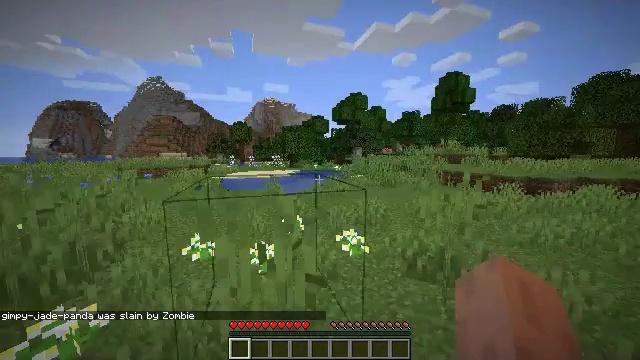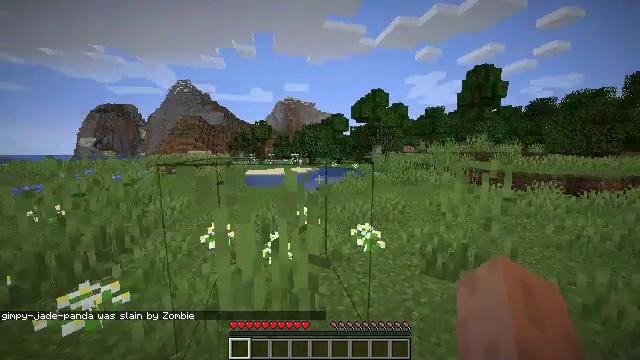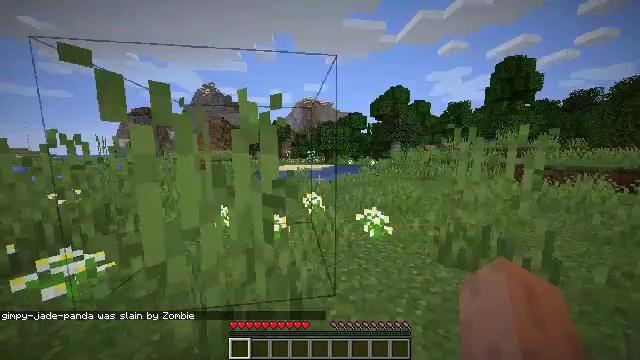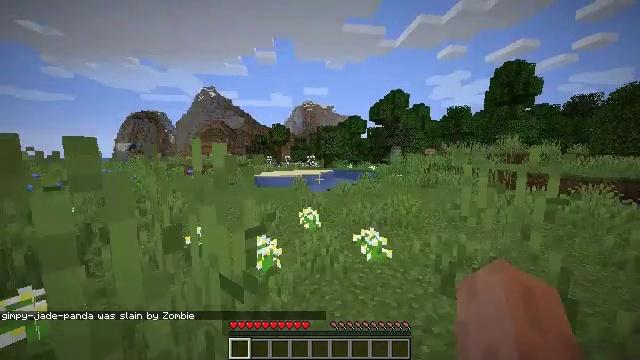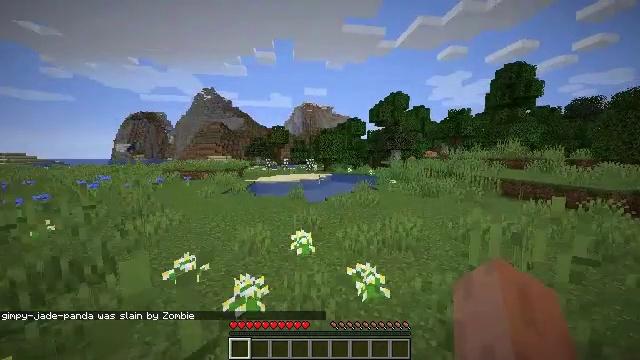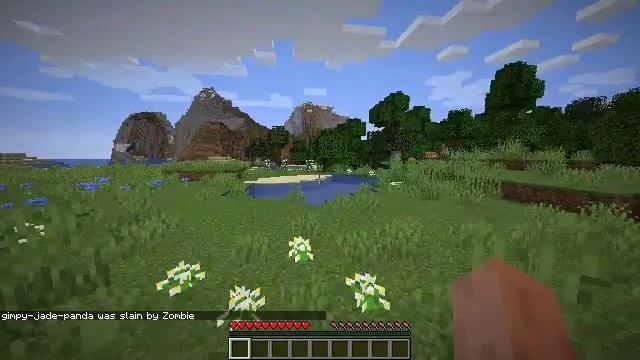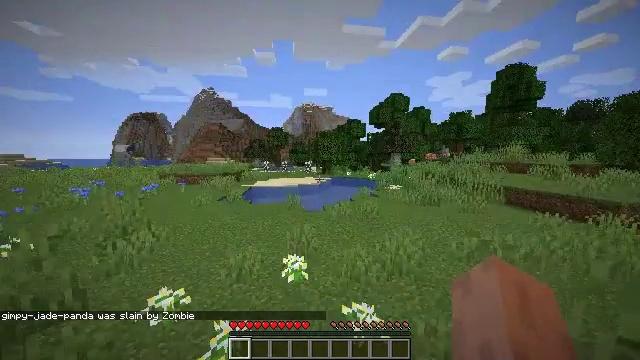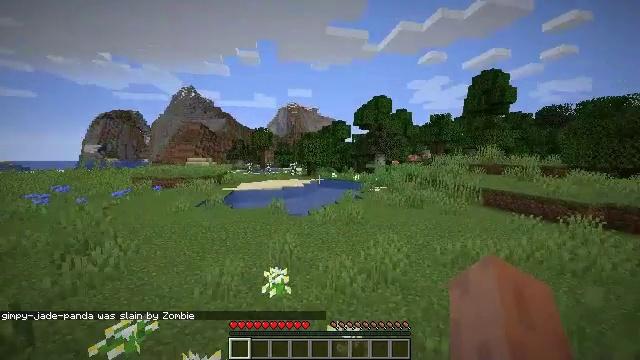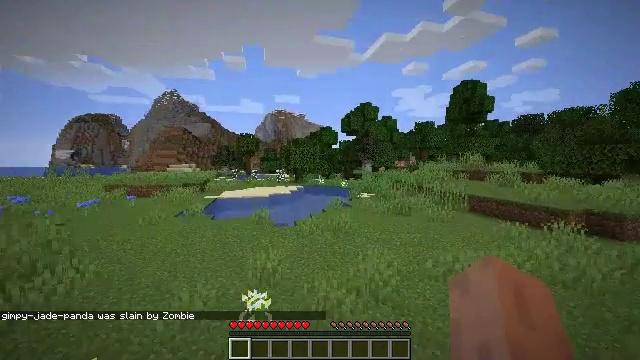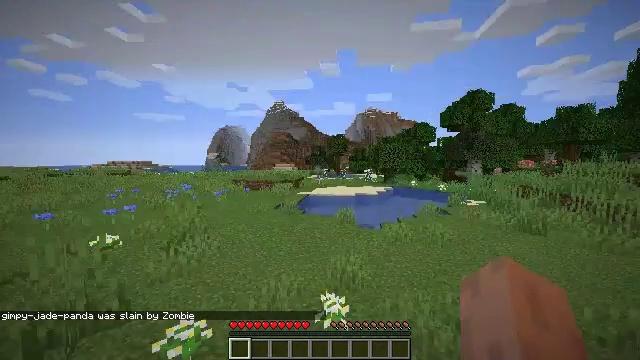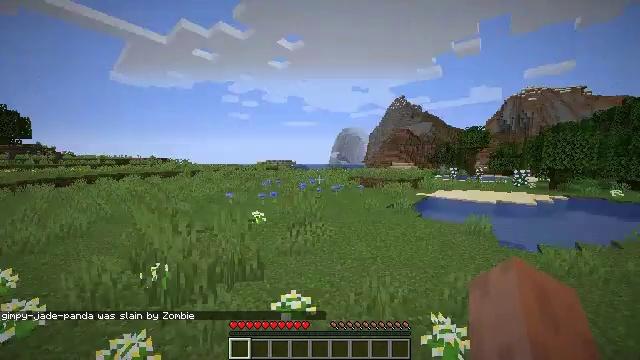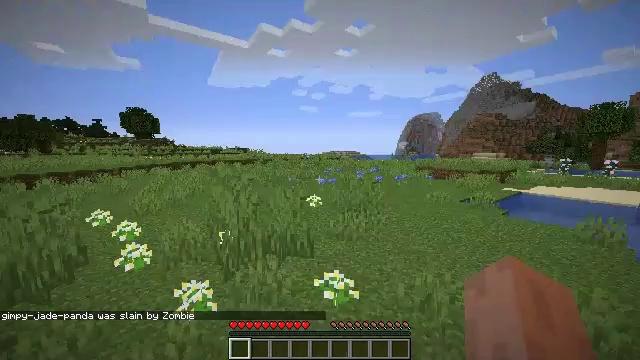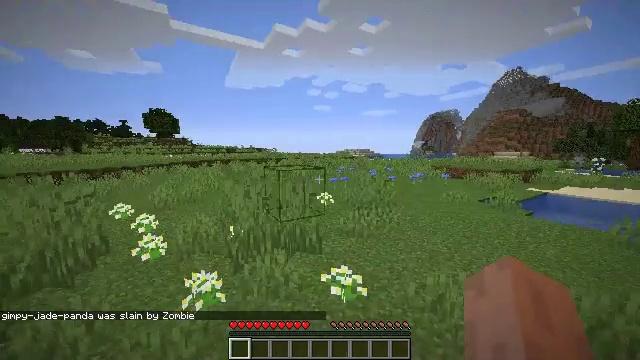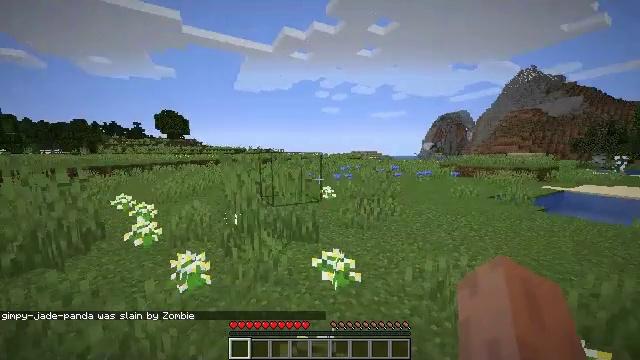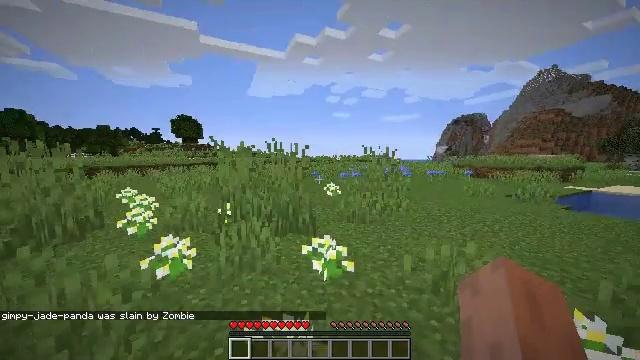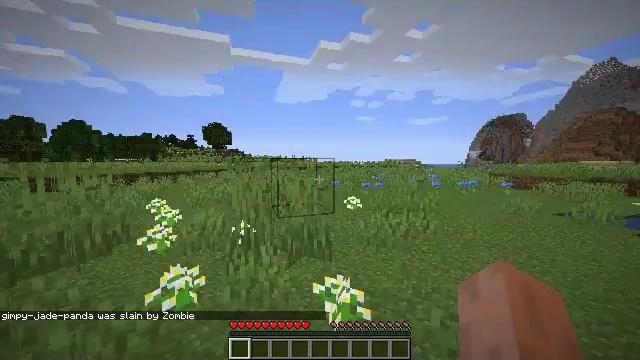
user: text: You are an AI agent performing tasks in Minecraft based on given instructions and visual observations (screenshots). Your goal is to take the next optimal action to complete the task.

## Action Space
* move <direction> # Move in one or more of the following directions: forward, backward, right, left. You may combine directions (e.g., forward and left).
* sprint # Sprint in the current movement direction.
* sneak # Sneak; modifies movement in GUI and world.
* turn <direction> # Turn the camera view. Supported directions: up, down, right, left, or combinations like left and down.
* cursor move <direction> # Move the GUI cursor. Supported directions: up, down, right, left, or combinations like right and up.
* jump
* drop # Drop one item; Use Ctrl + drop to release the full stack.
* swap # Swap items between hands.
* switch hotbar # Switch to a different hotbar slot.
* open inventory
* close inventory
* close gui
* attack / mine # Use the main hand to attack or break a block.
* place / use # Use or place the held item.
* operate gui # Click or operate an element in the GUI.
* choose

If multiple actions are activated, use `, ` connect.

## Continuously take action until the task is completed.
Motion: motion action
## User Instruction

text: Kill mobs.
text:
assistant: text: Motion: move forward, sprint, turn left, jump
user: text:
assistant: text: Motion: move forward, sprint, turn left, jump
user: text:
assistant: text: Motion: move forward, sprint, jump
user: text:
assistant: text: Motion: move forward, sprint, jump
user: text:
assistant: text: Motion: move forward, sprint, jump
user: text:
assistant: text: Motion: move forward, sprint, jump
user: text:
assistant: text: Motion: move forward, sprint, turn right, jump
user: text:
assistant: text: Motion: move forward, sprint, turn right and up, jump
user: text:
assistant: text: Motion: move forward, sprint, turn left, jump
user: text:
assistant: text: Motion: move forward, sprint, turn left, jump
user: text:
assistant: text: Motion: move forward, sprint, turn left and down, jump
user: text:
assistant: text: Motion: move forward, sprint, turn left, jump
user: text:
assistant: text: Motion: move forward, sprint, turn left, jump
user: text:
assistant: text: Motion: move forward, sprint, turn left and up, jump
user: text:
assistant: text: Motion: move forward, sprint, turn left and up, jump
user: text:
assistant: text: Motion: move forward, sprint, turn left, jump
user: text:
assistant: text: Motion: move forward, sprint, turn left, jump
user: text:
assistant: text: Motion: move forward, sprint, turn left, jump
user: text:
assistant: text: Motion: move forward, sprint, turn left, jump
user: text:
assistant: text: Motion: move forward, sprint, jump
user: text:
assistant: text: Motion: move forward, sprint, turn left, jump
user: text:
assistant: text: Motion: move forward, sprint, turn left, jump
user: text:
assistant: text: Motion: move forward, sprint, turn left, jump
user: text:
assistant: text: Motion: move forward, sprint, turn left, jump
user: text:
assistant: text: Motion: move forward, sprint, turn left, jump
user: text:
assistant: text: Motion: move forward, sprint, turn left, jump
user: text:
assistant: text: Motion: move forward, sprint, turn left, jump
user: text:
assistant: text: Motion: move forward, sprint, turn left and down, jump
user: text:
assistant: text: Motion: move forward, sprint, turn left and down, jump
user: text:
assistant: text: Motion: move forward, sprint, turn left, jump